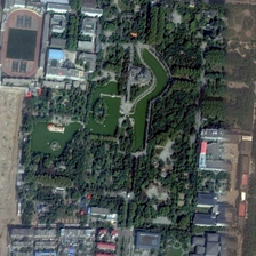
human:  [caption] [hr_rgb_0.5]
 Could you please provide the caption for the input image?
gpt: the park with dense trees is close to a ground track field .

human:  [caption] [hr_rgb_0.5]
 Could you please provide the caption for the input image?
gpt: the green lake and forests in the lake is next a playground .

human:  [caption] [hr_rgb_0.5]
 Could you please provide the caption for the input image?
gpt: built at a corner of a intersection  the park is located near a construction site and a school .

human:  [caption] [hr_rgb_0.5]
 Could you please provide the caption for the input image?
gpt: The soccer ground is located next to this smart green park.

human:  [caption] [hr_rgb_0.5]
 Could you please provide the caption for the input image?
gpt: A football field is next to this beautiful green park.